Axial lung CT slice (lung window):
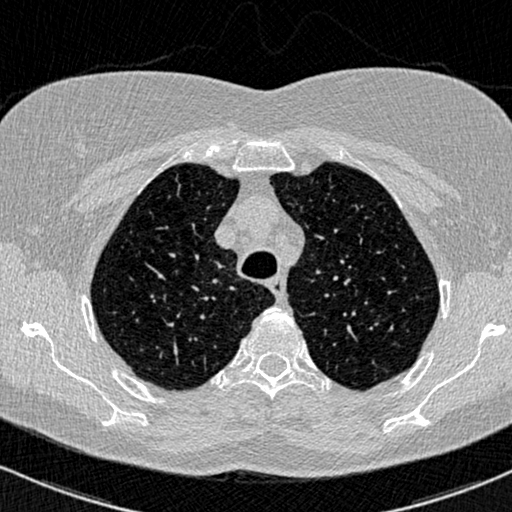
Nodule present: no